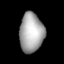
Tissue: lung
Cell type: Endothelial cells
Senescence score: 0.6272
Nuclear area (px): 925
Mean DAPI intensity: 168.058